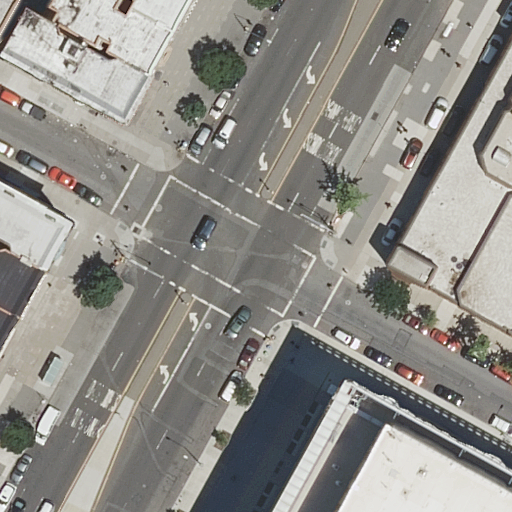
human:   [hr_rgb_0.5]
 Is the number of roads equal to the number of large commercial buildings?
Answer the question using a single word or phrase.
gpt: no

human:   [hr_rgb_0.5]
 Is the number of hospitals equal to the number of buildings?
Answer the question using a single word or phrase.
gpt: no

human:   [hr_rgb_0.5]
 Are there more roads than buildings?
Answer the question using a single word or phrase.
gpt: no

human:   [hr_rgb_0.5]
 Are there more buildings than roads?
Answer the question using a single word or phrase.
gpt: no

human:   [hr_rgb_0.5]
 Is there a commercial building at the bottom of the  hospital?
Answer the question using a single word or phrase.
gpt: no

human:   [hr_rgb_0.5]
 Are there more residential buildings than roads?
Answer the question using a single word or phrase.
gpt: no

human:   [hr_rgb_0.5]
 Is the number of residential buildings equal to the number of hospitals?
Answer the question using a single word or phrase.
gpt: no

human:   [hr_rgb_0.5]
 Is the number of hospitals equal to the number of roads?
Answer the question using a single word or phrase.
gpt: no

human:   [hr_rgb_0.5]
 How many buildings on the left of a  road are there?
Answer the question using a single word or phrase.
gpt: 7

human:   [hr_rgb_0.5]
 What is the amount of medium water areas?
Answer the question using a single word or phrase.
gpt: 0

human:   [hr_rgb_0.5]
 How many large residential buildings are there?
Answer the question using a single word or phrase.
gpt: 1

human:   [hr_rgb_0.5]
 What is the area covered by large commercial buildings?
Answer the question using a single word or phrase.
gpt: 2180m2

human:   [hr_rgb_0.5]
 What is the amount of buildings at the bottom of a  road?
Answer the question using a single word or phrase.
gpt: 4

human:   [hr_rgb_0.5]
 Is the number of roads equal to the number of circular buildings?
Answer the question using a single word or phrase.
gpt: no

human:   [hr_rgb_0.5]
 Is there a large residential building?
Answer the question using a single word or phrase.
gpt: yes

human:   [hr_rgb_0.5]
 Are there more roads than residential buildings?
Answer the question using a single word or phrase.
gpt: yes

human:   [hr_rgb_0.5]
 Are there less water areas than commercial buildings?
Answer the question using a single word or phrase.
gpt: yes

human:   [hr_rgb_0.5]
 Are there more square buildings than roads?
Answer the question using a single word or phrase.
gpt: no

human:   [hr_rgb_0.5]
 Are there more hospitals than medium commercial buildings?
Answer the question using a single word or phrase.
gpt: yes

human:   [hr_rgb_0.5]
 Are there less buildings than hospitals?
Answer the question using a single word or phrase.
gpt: no

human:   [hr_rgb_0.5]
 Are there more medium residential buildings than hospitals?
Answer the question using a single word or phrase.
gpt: yes

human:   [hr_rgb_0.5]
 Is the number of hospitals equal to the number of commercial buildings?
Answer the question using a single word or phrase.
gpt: yes

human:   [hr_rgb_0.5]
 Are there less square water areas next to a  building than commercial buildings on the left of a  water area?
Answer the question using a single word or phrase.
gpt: no

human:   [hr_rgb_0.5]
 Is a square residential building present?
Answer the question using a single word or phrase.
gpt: no

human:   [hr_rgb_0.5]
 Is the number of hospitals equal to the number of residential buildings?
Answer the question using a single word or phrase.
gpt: no

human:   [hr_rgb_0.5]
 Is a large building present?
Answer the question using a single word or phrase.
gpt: yes

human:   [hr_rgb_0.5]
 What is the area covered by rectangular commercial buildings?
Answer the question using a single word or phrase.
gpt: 2180m2

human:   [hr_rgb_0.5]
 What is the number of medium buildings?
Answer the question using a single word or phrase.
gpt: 3

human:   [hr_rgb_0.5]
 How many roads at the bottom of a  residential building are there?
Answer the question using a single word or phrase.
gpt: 8

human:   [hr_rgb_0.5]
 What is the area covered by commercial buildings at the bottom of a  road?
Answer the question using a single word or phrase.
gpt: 0m2

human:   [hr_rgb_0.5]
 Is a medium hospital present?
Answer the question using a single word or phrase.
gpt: no

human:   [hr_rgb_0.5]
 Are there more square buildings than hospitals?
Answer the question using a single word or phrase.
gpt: no

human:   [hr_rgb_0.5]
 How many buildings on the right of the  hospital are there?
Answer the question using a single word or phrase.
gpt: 3

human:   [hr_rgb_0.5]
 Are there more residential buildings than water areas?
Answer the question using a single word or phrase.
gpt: yes

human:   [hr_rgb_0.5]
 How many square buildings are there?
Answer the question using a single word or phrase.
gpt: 0

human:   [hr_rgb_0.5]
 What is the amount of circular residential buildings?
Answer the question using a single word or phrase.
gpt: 0